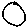
Label: circle